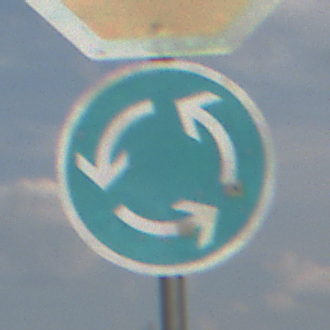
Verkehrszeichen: Kreisverkehr
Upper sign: Stop
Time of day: MorningAfternoon
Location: Outdoor (Nature)
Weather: PartlyCloudy
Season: NotSpecified
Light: Natural